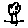
Label: tree